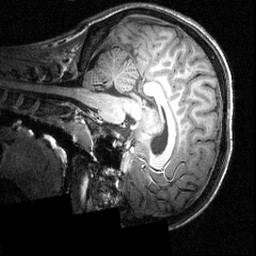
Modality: T1w
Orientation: sagittal
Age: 16
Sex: male
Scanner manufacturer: siemens
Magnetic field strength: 3.951 T
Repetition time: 1.5 s
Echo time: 0.00335 s